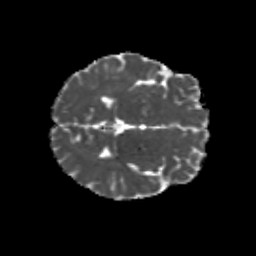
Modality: MD
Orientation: axial
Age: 21
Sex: female
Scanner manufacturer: siemens
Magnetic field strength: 3 T
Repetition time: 8.6 s
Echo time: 0.095 s